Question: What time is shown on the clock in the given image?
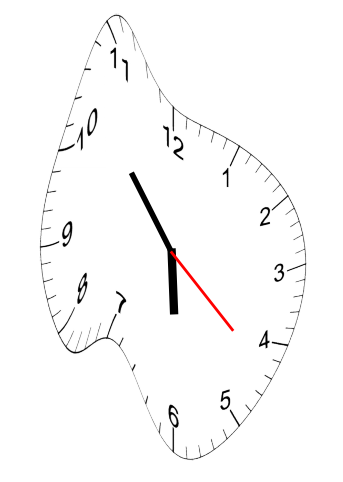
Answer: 05:53:22